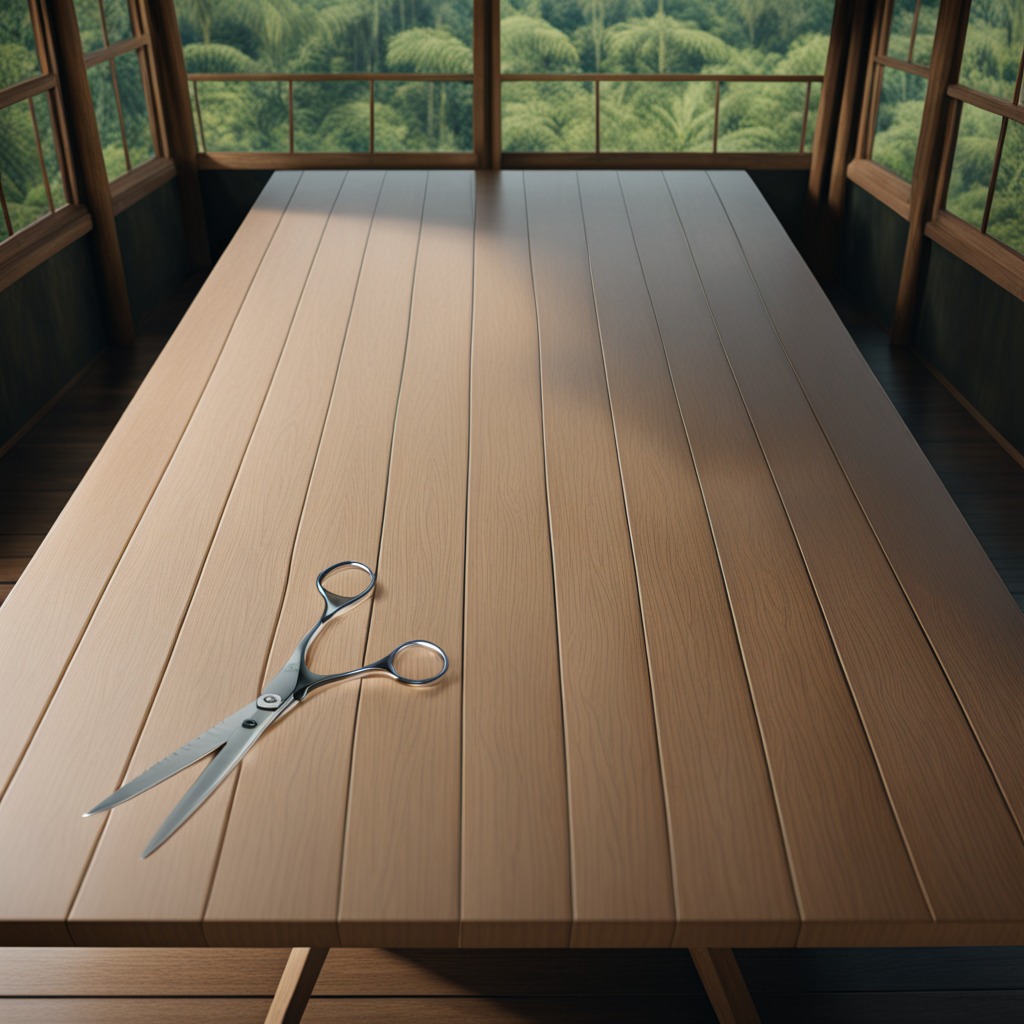
A scissor is lying on a wooden table inside a jungle field workshop tent.